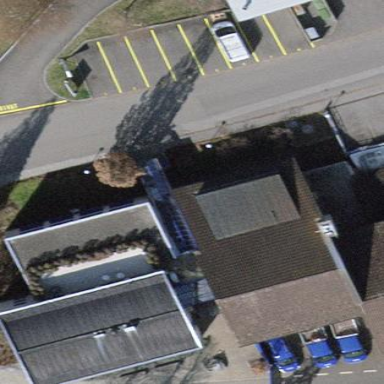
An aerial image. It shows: Building.